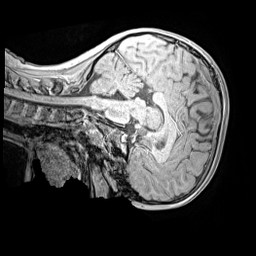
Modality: MP2RAGE
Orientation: sagittal
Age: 11
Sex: female
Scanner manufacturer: siemens
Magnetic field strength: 3 T
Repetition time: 4 s
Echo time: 0.00299 s